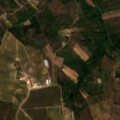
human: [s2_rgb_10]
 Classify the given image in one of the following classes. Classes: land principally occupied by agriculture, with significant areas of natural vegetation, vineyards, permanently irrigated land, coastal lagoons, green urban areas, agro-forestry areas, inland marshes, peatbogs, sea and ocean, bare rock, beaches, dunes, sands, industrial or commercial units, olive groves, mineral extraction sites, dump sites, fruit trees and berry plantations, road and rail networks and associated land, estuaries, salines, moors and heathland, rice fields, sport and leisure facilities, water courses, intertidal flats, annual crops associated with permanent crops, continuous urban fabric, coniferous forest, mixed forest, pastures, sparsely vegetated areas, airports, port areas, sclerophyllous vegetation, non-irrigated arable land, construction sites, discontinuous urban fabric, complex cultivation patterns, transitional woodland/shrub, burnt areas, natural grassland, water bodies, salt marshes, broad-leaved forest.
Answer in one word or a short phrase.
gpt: vineyards, complex cultivation patterns, land principally occupied by agriculture, with significant areas of natural vegetation, natural grassland